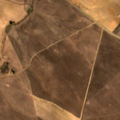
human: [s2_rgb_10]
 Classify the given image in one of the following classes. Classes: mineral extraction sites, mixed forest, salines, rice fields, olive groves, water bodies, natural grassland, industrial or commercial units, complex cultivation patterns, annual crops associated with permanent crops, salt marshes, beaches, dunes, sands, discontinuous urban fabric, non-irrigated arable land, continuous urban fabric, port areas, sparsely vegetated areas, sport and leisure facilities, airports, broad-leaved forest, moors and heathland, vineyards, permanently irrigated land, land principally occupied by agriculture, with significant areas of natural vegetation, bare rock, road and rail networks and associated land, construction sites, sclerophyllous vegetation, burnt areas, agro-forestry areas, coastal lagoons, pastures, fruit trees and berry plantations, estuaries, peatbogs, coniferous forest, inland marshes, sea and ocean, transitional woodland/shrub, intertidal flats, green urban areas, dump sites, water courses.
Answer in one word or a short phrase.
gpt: non-irrigated arable land